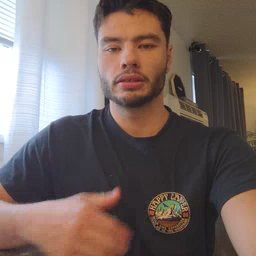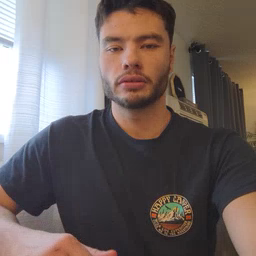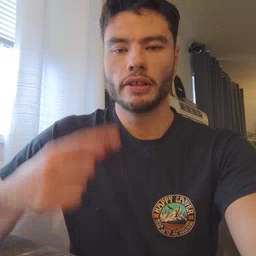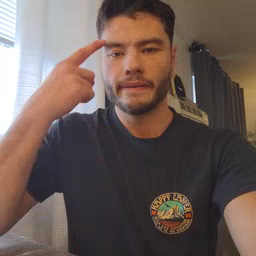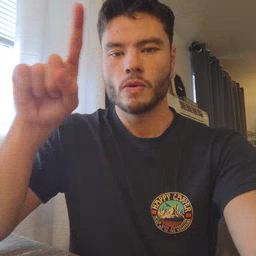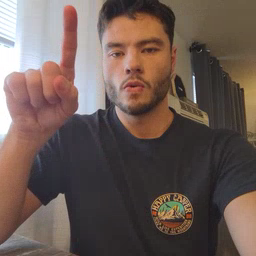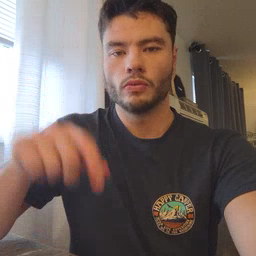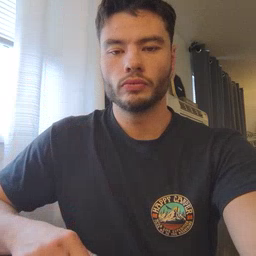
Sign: for